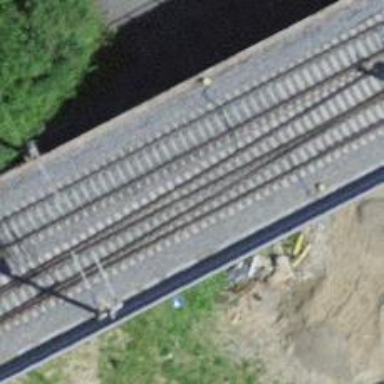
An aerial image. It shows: Single-track railway siding with electrified contact lines.